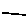
Label: line